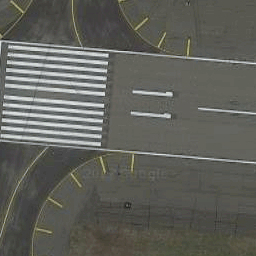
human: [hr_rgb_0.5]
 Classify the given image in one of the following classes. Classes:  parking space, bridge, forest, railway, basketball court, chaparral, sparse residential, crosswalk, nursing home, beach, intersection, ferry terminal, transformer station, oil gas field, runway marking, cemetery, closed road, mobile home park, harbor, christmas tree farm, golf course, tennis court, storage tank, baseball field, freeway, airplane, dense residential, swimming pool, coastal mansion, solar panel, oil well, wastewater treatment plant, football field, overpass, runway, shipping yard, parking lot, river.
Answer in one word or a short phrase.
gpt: runway